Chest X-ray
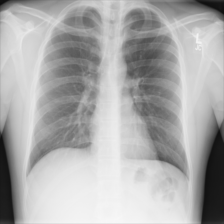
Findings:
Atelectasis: negative
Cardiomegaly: negative
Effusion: negative
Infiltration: negative
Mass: negative
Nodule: negative
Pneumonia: negative
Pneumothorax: negative
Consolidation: negative
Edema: negative
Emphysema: negative
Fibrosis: negative
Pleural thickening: negative
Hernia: negative